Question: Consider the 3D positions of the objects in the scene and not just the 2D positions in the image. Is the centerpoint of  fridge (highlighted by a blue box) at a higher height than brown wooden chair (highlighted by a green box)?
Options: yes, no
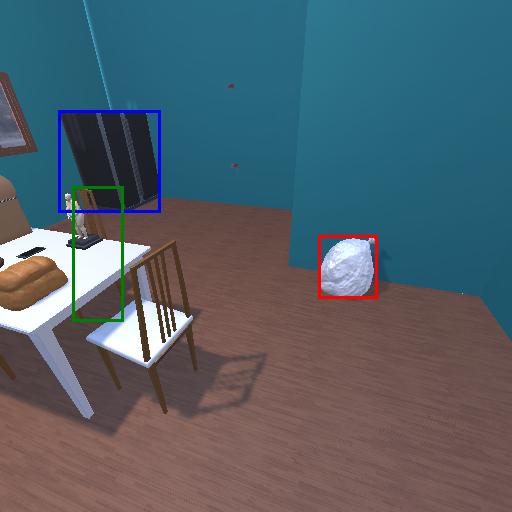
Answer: yes